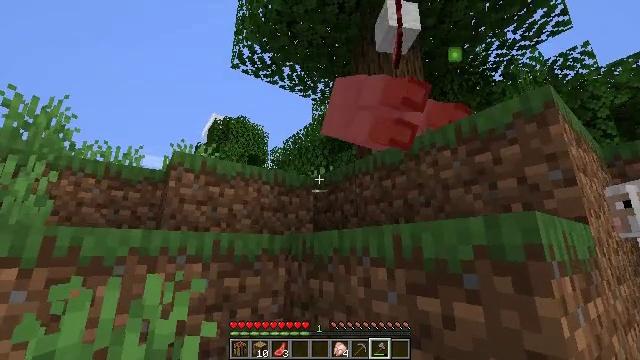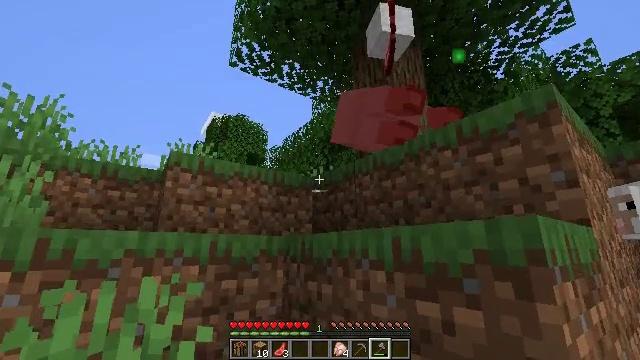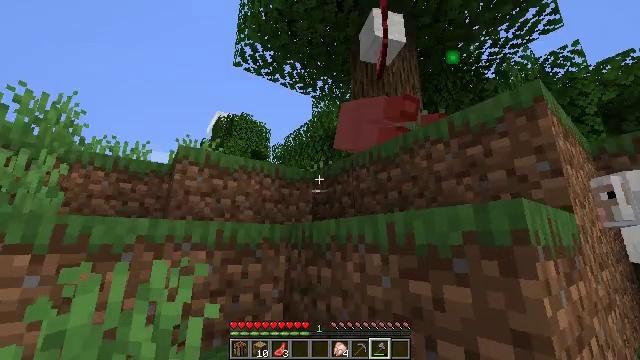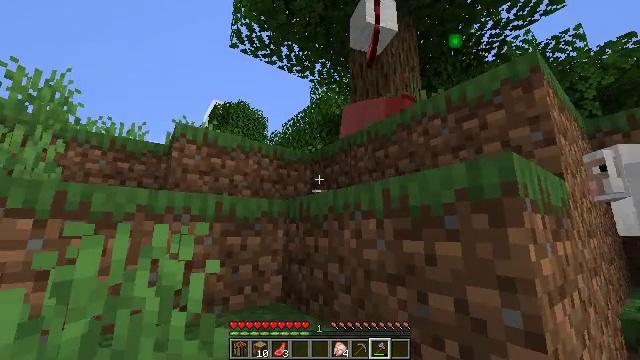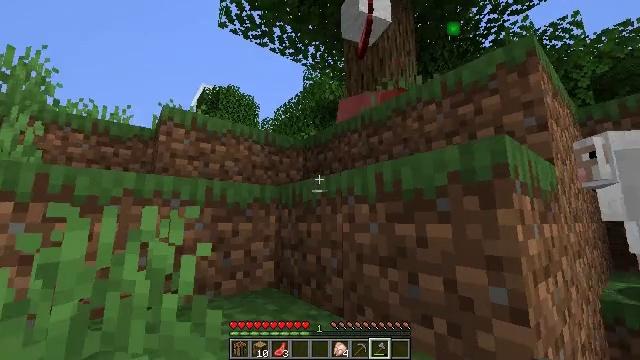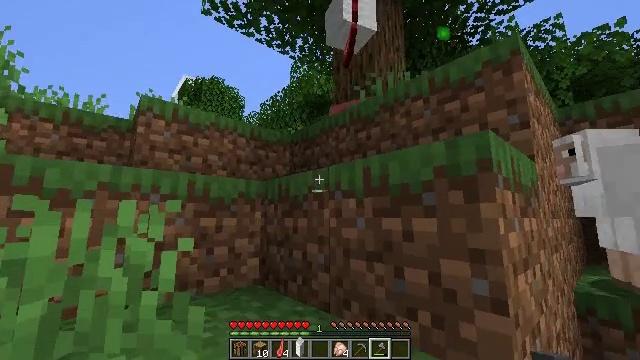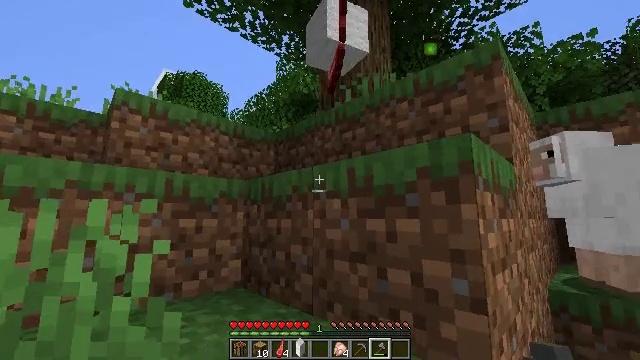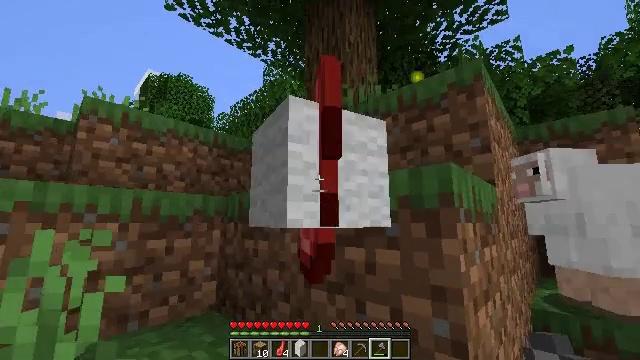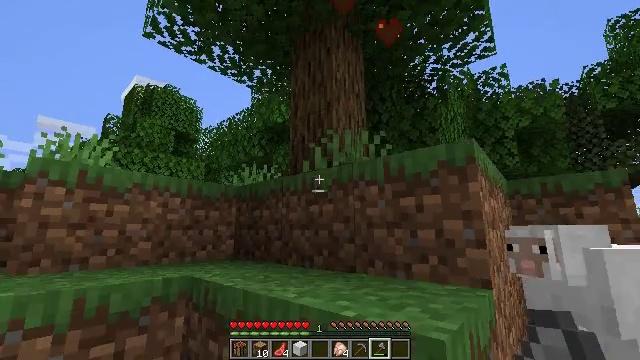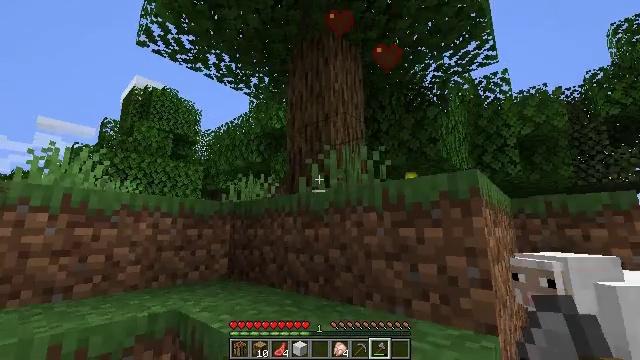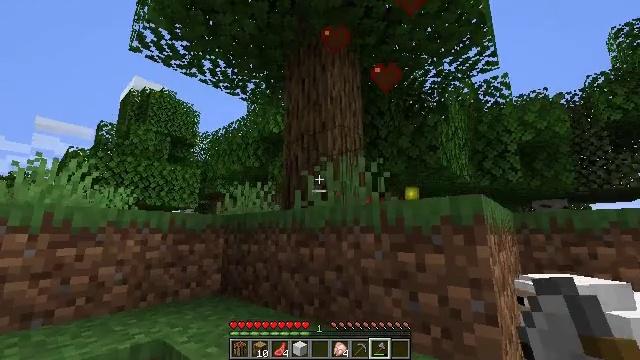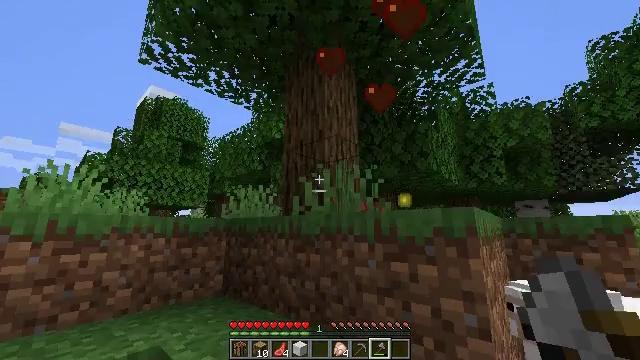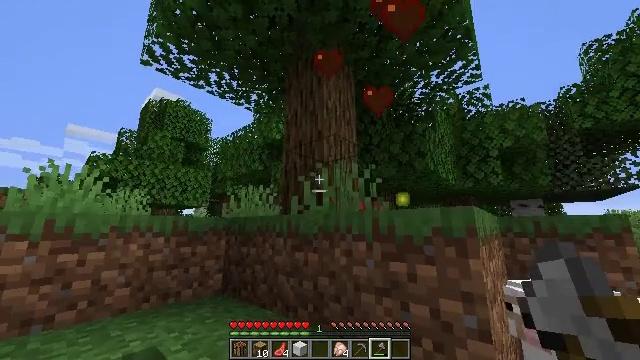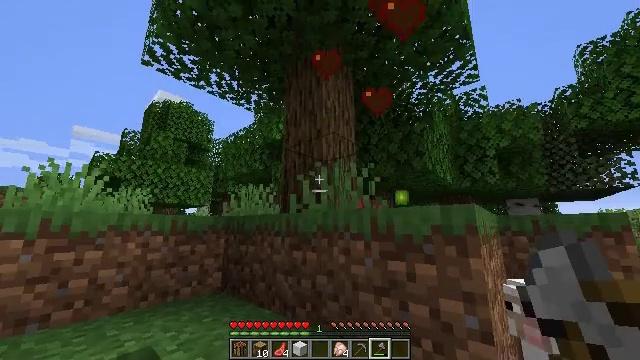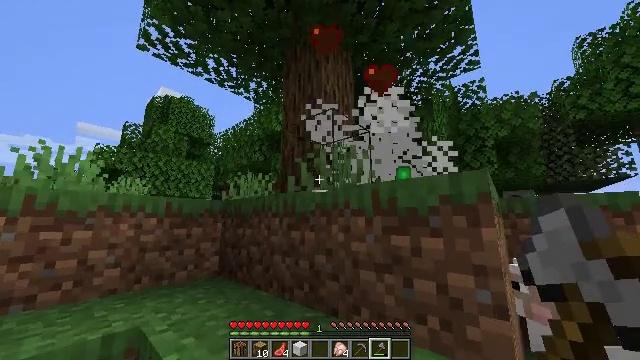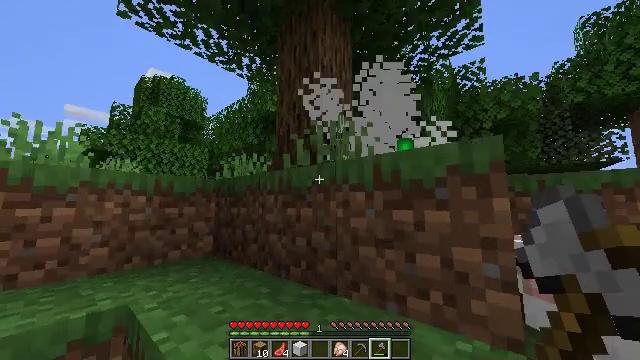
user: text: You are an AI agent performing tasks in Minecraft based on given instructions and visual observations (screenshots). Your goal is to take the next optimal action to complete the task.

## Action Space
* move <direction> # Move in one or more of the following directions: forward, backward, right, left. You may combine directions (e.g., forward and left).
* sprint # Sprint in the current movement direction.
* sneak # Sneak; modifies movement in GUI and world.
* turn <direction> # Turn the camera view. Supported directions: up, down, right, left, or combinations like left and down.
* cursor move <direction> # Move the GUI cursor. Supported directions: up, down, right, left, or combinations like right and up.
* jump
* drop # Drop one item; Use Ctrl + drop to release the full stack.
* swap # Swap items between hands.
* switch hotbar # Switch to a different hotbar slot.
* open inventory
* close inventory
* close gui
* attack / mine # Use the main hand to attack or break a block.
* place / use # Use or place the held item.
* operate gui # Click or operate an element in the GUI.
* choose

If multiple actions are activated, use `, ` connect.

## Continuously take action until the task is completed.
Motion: motion action
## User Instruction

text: Combat the sheep.
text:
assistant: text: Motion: move forward and move left, sprint
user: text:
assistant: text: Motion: move forward and move left, sprint
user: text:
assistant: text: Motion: move forward and move left, sprint, turn down
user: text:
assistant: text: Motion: move forward and move left, sprint, turn right and down
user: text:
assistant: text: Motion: move forward and move left, sprint, turn right
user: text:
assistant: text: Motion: move forward, sprint, turn right
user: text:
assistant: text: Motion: move forward, sprint, turn right and up, jump
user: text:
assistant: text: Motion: move forward, sprint, turn right and up, jump
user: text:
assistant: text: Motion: move forward, sprint, jump
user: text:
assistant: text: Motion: move forward, sprint, jump
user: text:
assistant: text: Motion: move forward, sprint
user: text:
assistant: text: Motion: move forward, sprint
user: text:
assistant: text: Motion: move forward and move left, sprint
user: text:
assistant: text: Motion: move forward and move left, sprint, turn down
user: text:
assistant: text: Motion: move forward and move left, sprint, turn right and down
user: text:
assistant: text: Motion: move forward and move left, sprint, turn right and down
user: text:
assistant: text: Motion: move forward, sprint, turn right and down
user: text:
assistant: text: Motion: move forward, turn right and down
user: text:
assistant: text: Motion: move forward, turn right and down
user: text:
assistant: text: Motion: move forward, turn right and down, jump
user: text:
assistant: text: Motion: move forward, turn right and down, jump
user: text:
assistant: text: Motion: move forward, turn down, jump
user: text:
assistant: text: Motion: move forward, turn down, jump
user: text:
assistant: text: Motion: move forward, turn down
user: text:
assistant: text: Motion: move forward, turn right and down
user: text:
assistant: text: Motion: move forward and move right, turn right
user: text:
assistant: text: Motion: move forward and move right, turn right
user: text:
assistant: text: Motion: move forward and move right, turn right and down
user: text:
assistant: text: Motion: move forward and move right, turn right
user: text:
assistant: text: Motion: move forward and move right, turn right